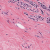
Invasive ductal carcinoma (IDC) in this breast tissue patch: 1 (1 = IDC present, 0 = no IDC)